Question: I use wkhtmltopdf with django-wkhtmltopdf and I think I have incorrectly serving static files.
If I run wkhtmltopdf from the console are properly collected static files and generates a good pdf file:
'''
wkhtmltopdf http://127.0.0.1:8000/dash/test/ test.pdf
'''
"GET /static/base/js/jquery.js HTTP/1.1" 200 93106
"GET /static/base/css/bootstrap.css HTTP/1.1" 200 119892
"GET /static/base/js/bootstrap.min.js HTTP/1.1" 200 27726
"GET /static/dash/css/flot.css HTTP/1.1" <PHONE>
"GET /static/dash/js/jquery.flot.categories.js HTTP/1.1" <PHONE>
"GET /static/dash/js/jquery.flot.js HTTP/1.1" 200 119052
However, if the generated PDF file from your application using django-wkhtmltopdf I have only:
'''
"GET /dash/test/ HTTP/1.1" 200 <PHONE>
'''
And the generated PDF file looks like this:

Static files in settings.py I have set up as follows:
MEDIA_ROOT = ''
MEDIA_URL = ''
STATIC_ROOT = '/Users/malt/Django/env/app/static/'
STATIC_URL = '/static/'
STATICFILES_DIRS = (
)
STATICFILES_FINDERS = (
)
What else should I check?
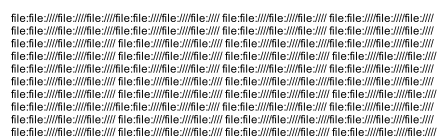
Answer: For static files, and for all settings I use something like this (in settings.py):
'''
# settings.py
import os
BASE_DIR = os.path.abspath(os.path.join(os.path.dirname(__file__), '..'))
def ABS_DIR(rel):
return os.path.join(BASE_DIR, rel.replace('/', os.path.sep))
MEDIA_ROOT = ABS_DIR('project_name/site_media/')
MEDIA_URL = '/site_media/'
STATIC_ROOT = ABS_DIR('project_name/static/')
STATIC_URL = '/static/'
STATICFILES_FINDERS = (
'django.contrib.staticfiles.finders.FileSystemFinder',
'django.contrib.staticfiles.finders.AppDirectoriesFinder',
)
STATICFILES_DIRS = (
ABS_DIR('project_static'),
)
'''
and in urls.py (a part of it):
'''
# urls.py
from django.conf import settings
from django.contrib.staticfiles.urls import staticfiles_urlpatterns
from django.conf.urls.static import static
# for dev static files serving
if settings.DEBUG:
urlpatterns += staticfiles_urlpatterns()
urlpatterns += static(settings.MEDIA_URL, document_root=settings.MEDIA_ROOT)
'''
It's tested and working. Maybe you have a problem with paths in PDF class?